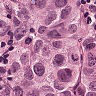
Metastatic tissue present: yes